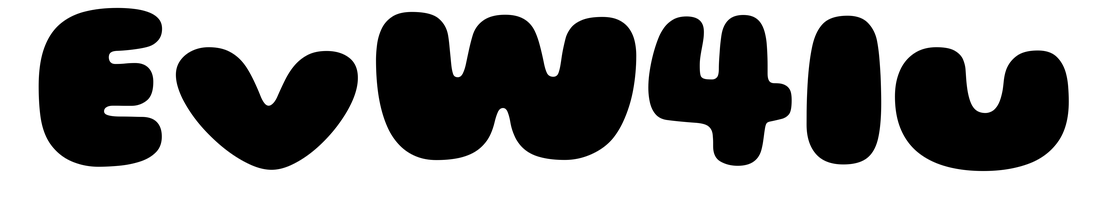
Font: Gluten_Black